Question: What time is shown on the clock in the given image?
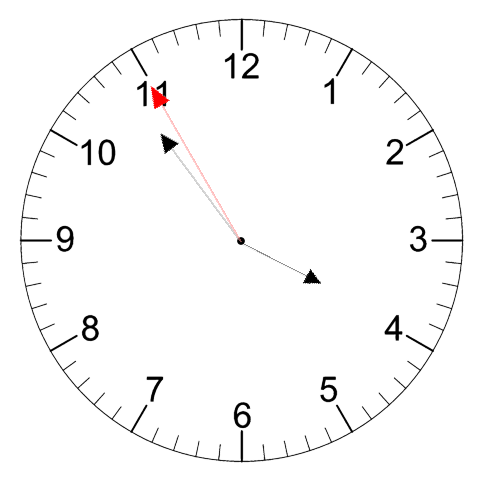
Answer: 03:53:55